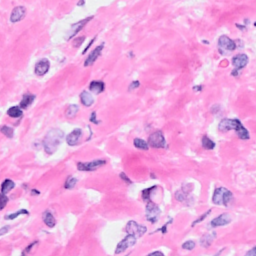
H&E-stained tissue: Breast